Aerial crown-view tile of a tropical tree (Barro Colorado Island, Panama), acquired 20250414:
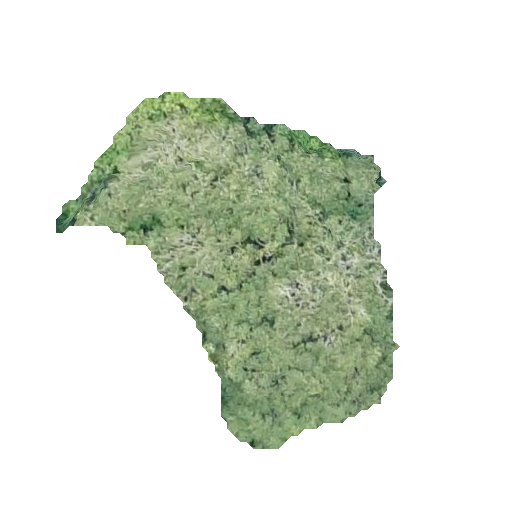
Species: Tabebuia rosea
GBIF accepted scientific name: Tabebuia rosea
Crown area: 103.676 m²